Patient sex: F
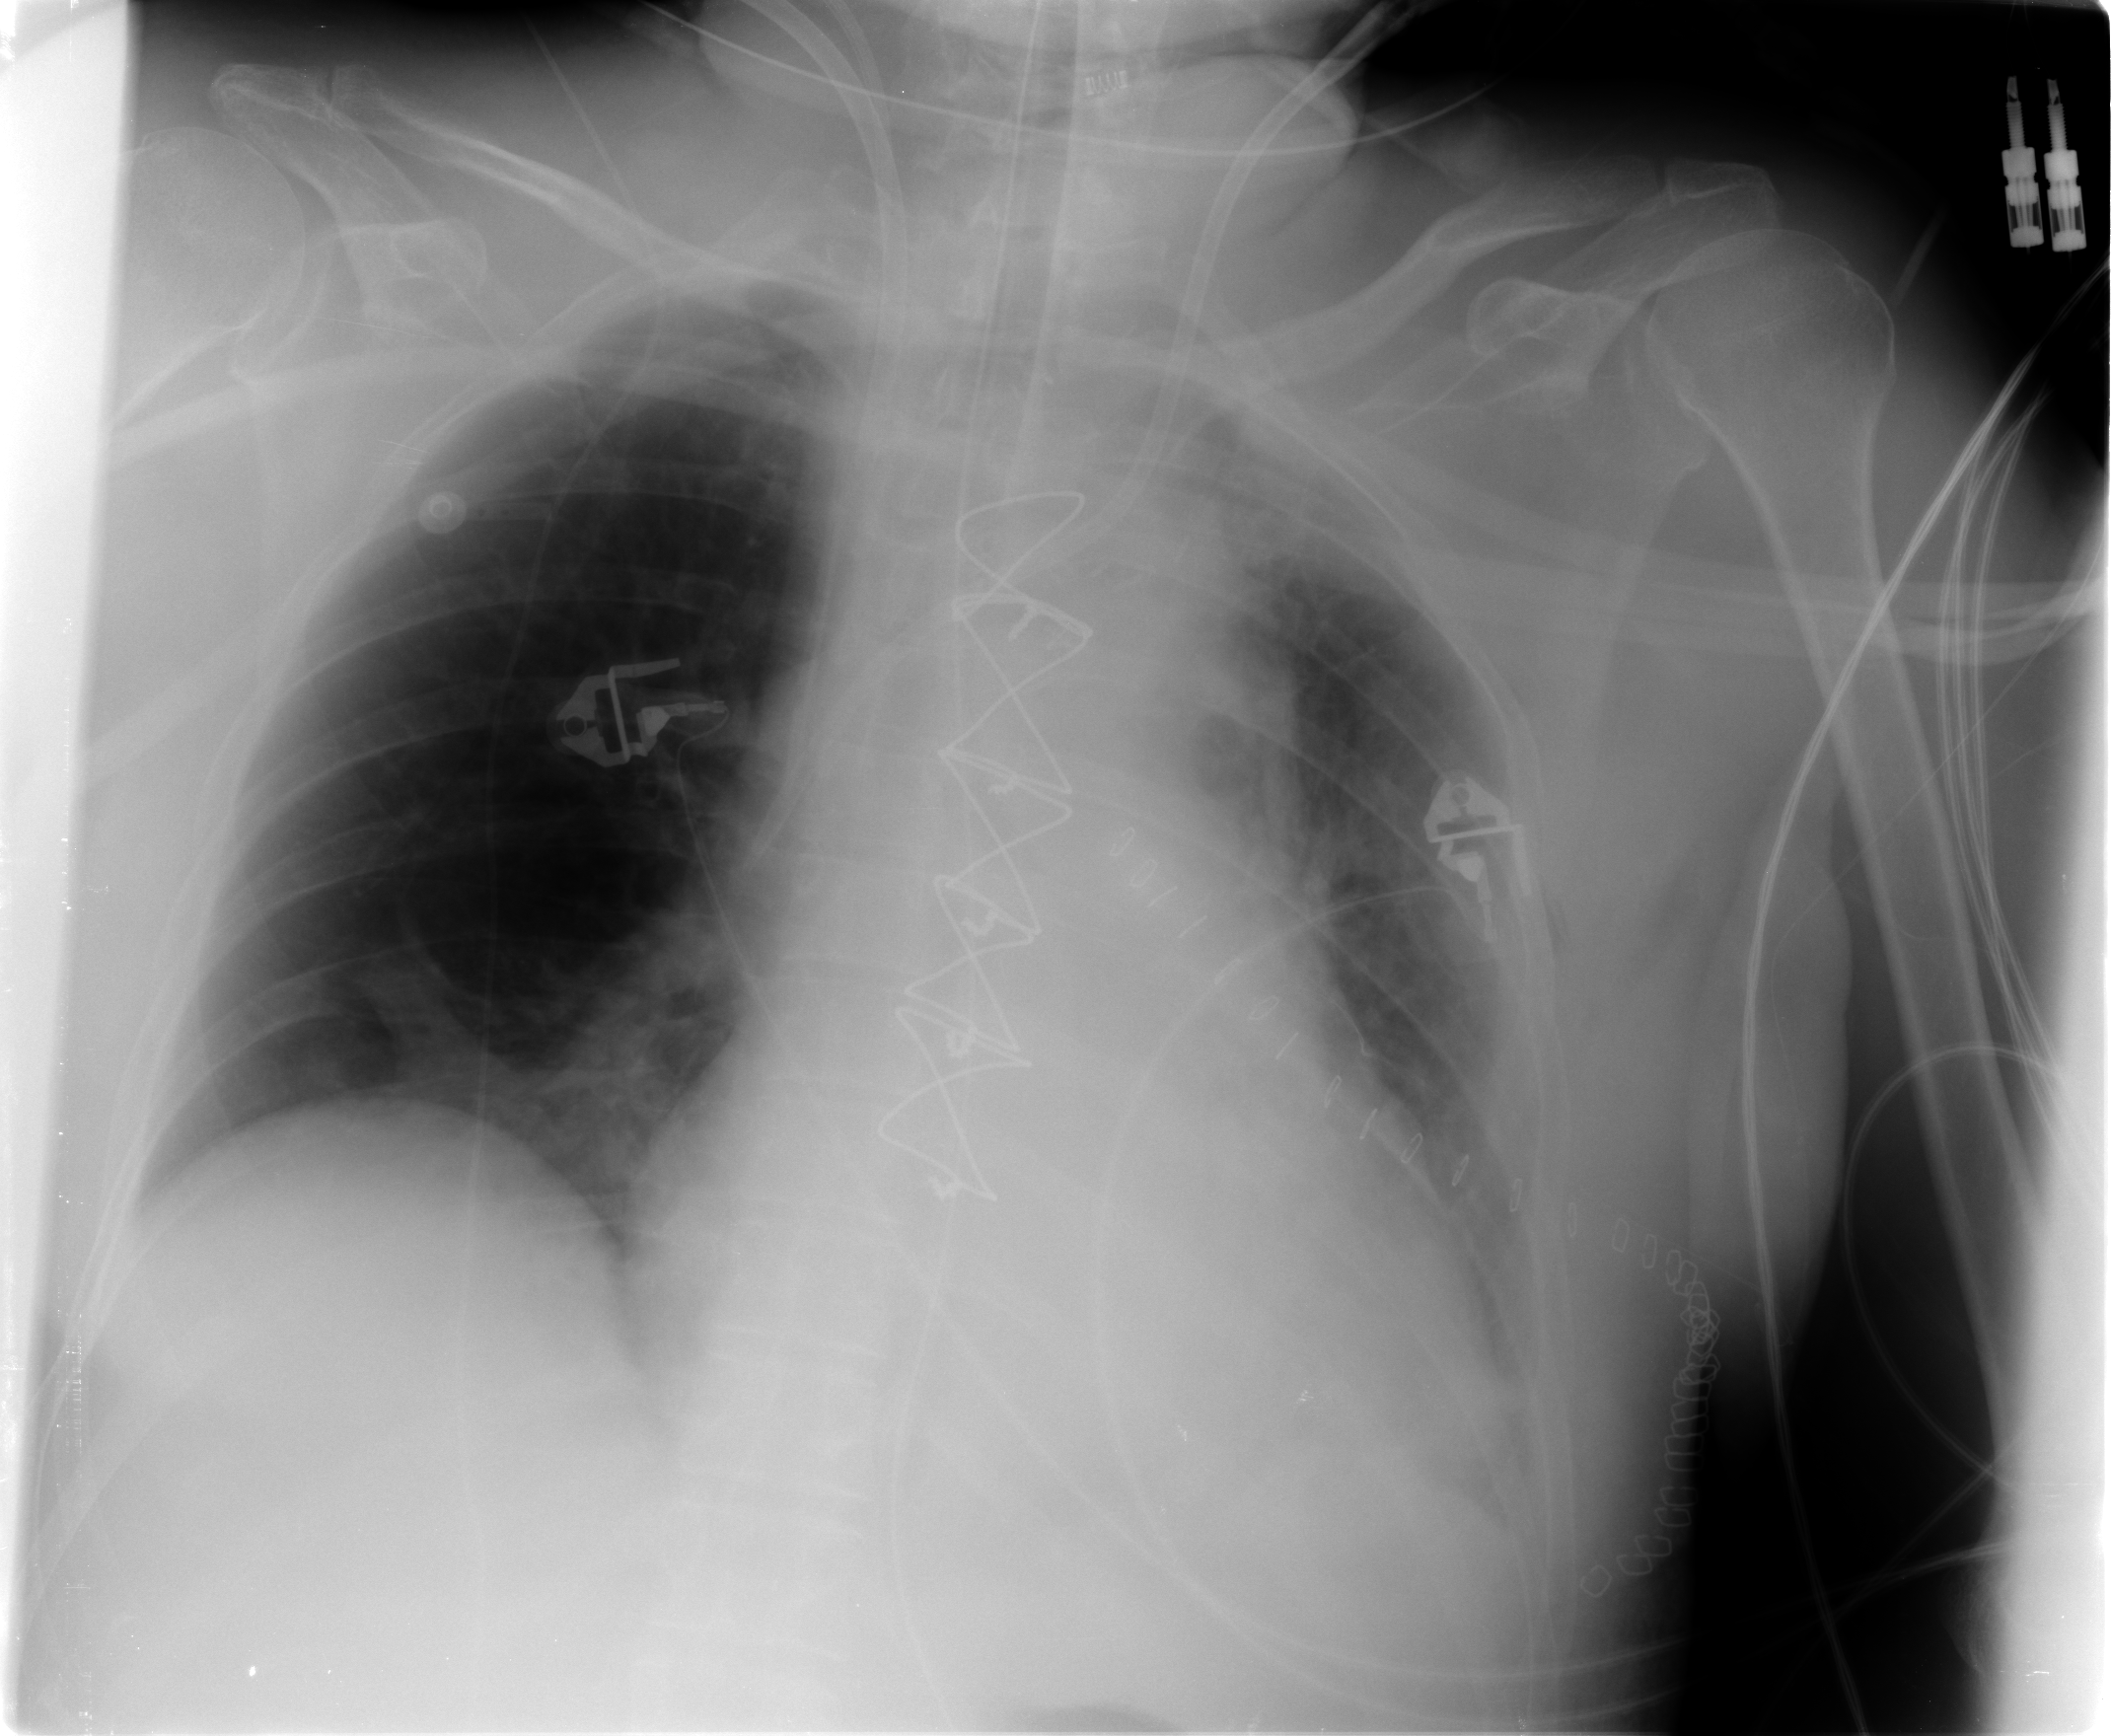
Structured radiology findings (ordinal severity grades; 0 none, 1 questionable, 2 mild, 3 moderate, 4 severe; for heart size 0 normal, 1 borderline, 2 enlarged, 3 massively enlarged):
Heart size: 2
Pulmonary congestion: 2
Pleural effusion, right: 1
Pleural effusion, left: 1
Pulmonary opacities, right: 0
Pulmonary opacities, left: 2
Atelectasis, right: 2
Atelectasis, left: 2